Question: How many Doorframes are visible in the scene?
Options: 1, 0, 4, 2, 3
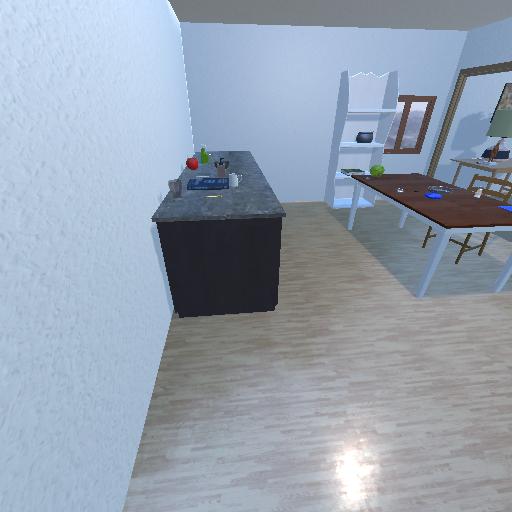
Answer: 1